Question: I have a small application as below.

In this Material Rate and PO Total are read only fields. I want to calculate the total as per material quantity changes by formula (Total=Rate*Qty).
I coded on Material Quantity's 'TextChanged()' and also changed 'AuotoPostBack' to 'True'
Code I tried is as below:
'''
protected void txtMQty_TextChanged(object sender, EventArgs e)
{
checkTotal();
}
//I am saving Rate in ViewState["Rate"] and retrieving here.
private void checkTotal()
{
Rate = Convert.ToInt32(ViewState["Rate"]);
txtMQty.Text = string.Empty;
if (Rate > 0 && txtMQty.Text == string.Empty)
{
txtMRate.Text = Rate.ToString();
txtTotal.Text = Rate.ToString();
}
Regex reg = new Regex("[^0-9]+$");
var str = txtMQty.Text.ToString();
str = reg.Replace(str, string.Empty);
if (str.Length > 0)
{
var qty = Convert.ToInt32(txtMQty.Text.ToString());
int total = (Rate* qty);
txtTotal.Text = total.ToString();
}
}
'''
I am also using UpdatePanel to avoid round trip. My problem is when I input Quantity 'txtMQty''s 'TextChaged()' event should fire but it's not firing. Not getting what's wrong.
my .aspx page is as below.
'''
<tr>
<td class="auto-style3">
Material Quantity</td>
<td class="auto-style4">
<asp:TextBox ID="txtMQty" runat="server" Width="87px" AutoPostBack="True" OnTextChanged="txtMQty_TextChanged"></asp:TextBox></td>
<td>
<asp:RequiredFieldValidator ID="RFVMQty" runat="server" ForeColor="Red" Display="Dynamic" ControlToValidate="txtMQty" ErrorMessage="Please provide Material Quantity" ValidationGroup="CreateVal"></asp:RequiredFieldValidator>
<asp:RegularExpressionValidator ID="REVMQty" runat="server" ForeColor="Red" Display="Dynamic" ControlToValidate="txtMQty" ErrorMessage="Please provide proper Quantity in number format" ValidationExpression="^\d+$" ValidationGroup="CreateVal"></asp:RegularExpressionValidator>
</td>
</tr>
<tr>
<tr>
<td class="auto-style3">Material Rate</td>
<td class="auto-style4">
<asp:UpdatePanel ID="UpdateRate" runat="server">
<Triggers>
<asp:AsyncPostBackTrigger ControlID="txtMQty" EventName="TextChanged" />
</Triggers>
<ContentTemplate>
<asp:TextBox ID="txtMRate" runat="server" Width="87px" ReadOnly="True"></asp:TextBox>
</ContentTemplate>
</asp:UpdatePanel>
</td>
<td></td>
</tr>
<tr>
<td>
PO Total
</td>
<td class="auto-style4">
<asp:UpdatePanel ID="UpdateTotal" runat="server">
<Triggers>
<asp:AsyncPostBackTrigger ControlID="txtMQty" EventName="TextChanged" />
</Triggers>
<ContentTemplate>
<asp:TextBox ID="txtTotal" runat="server" Width="87px" ReadOnly="True"></asp:TextBox>
</ContentTemplate>
</asp:UpdatePanel>
</td>
</tr>
<tr>
'''
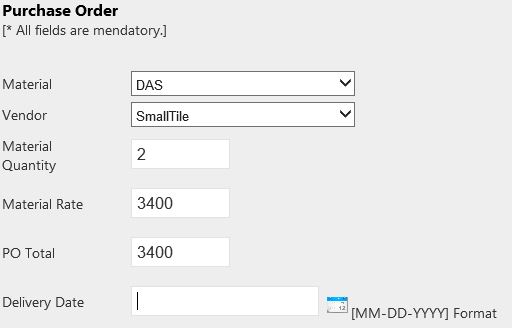
Answer: You need to enable AutoPostBack on the textbox that results in the event.
'''
<asp:TextBox ID="txtMQty" runat="server" AutoPostBack="True"></asp:TextBox>
'''
EDIT:
Sorry You also need to assign the event:
'''
<asp:TextBox ID="txtMQty" runat="server" AutoPostBack="True" OnTextChanged="TextBox1_TextChanged"></asp:TextBox>
'''